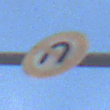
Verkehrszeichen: VerbotWenden
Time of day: MorningAfternoon
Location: Outdoor (Suburban)
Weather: PartlyCloudy
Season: NotSpecified
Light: Natural